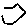
Label: hexagon